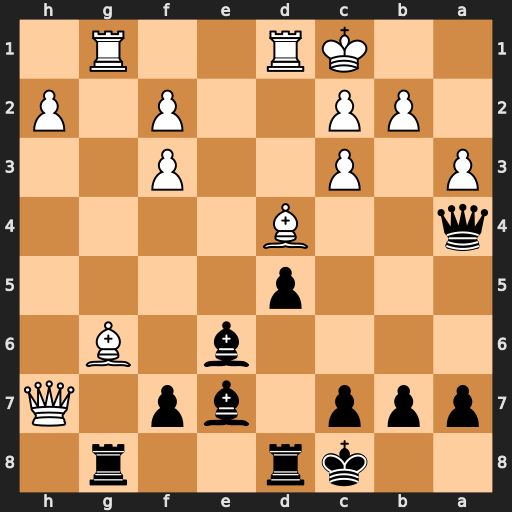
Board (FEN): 2kr2r1/ppp1bp1Q/4b1B1/3p4/q2B4/P1P2P2/1PP2P1P/2KR2R1
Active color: b
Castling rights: -
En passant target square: -
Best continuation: Rxg6 Rxg6 Bf5